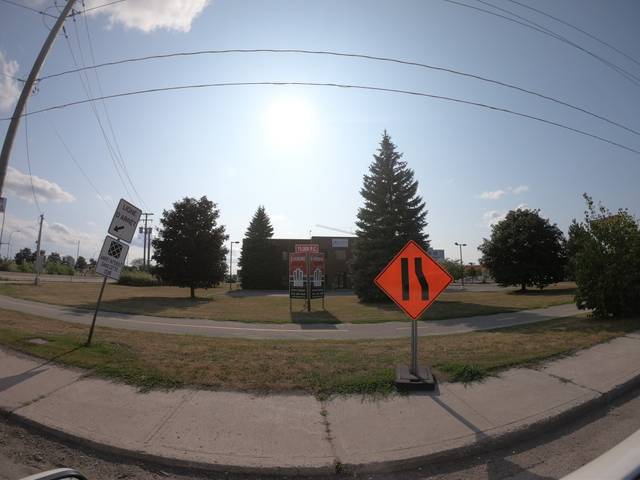
Region: Canada
Coordinates: 45.483, -75.674